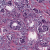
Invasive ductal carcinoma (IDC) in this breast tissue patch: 1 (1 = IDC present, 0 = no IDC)